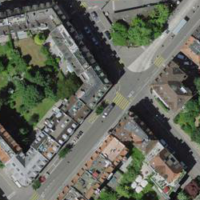
EUNIS habitat code: 54
Species observed at this site:
Salvia pratensis